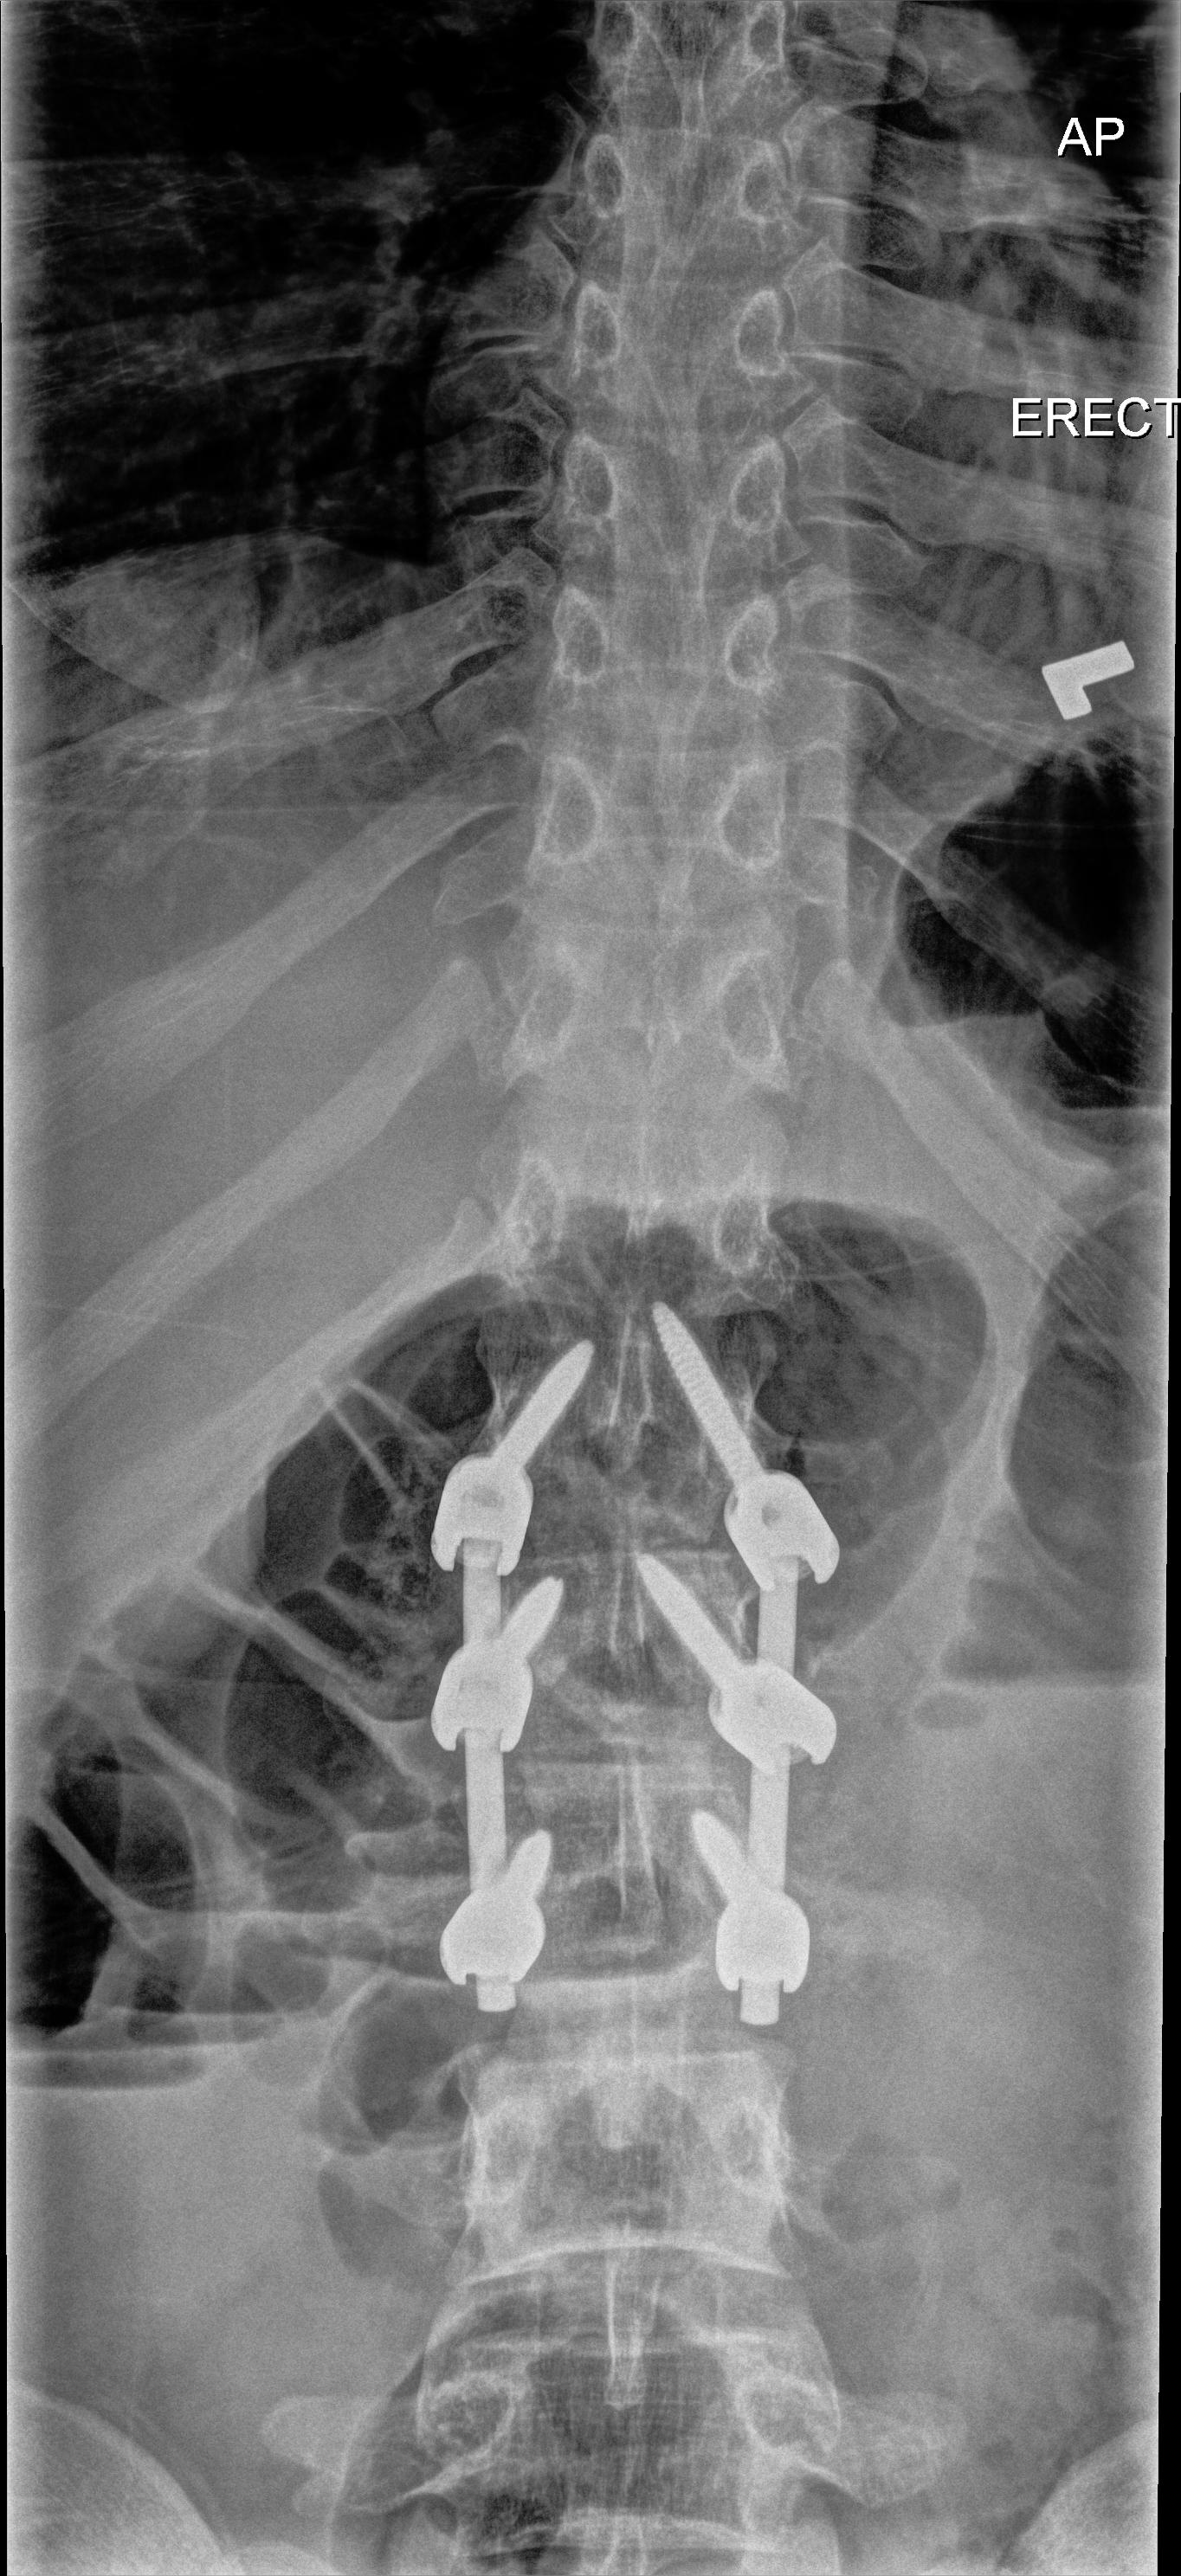
View: AP